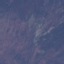
Label: HerbaceousVegetation